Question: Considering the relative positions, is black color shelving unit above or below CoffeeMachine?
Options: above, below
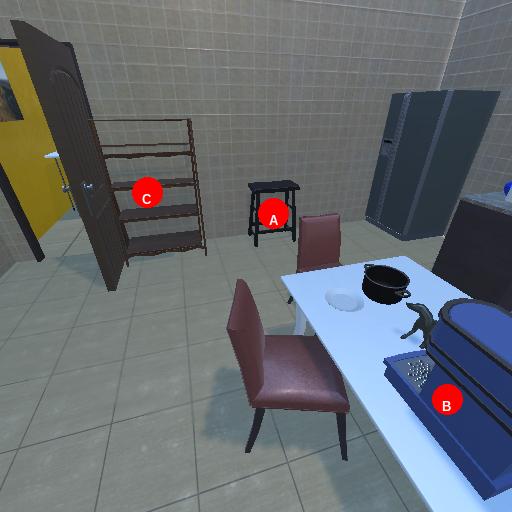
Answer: above